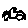
Label: car